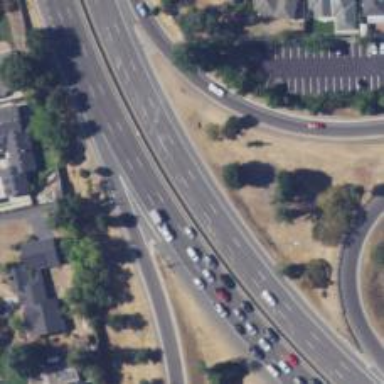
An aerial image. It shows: This image shows trunk highway that functions as expressway.